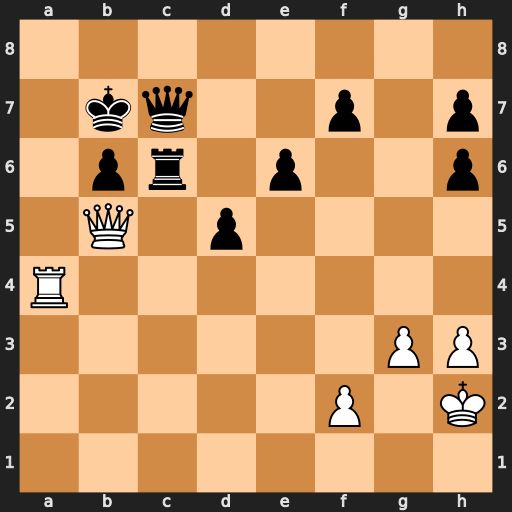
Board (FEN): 8/1kq2p1p/1pr1p2p/1Q1p4/R7/6PP/5P1K/8
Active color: w
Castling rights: -
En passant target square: -
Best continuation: Qa6+ Kb8 Qa8#